Question: I created an App which has a 4 digit PIN Number to Login. I saved that in a String varaible like 'String defaultPin="1234";'. I gave an option in 'OptionsMenu' to change PIN. If we click Change PIN it will prompt a 'Dialog' with three 'EditText' boxes to get Old PIN, New PIN and Re-Enter PIN and a 'Button' to save it. It works fine PIN changes. But if I restart the App again the new PIN is not working. Default PIN works.
My Code is
'''
public class LoginActivity extends ActionBarActivity {
String defaultPin="1234";
EditText etOldPin,etNewPin,etRePin;
Button btnCPin;
@Override
protected void onCreate(Bundle savedInstanceState) {
super.onCreate(savedInstanceState);
setContentView(R.layout.activity_login);
final EditText etPin=(EditText)findViewById(R.id.editText);
final ImageButton btnTest=(ImageButton)findViewById(R.id.imageButton);
btnTest.setOnClickListener(new OnClickListener() {
@Override
public void onClick(View v) {
if (etPin.getText().toString().equals(defaultPin)){
Intent i=new Intent(LoginActivity.this,DashboardActivity.class);
startActivity(i);
} else {
Toast.makeText(LoginActivity.this,"Error! Check PIN",Toast.LENGTH_LONG).show();
}
}
});
}
@Override
public boolean onCreateOptionsMenu(Menu menu) {
getMenuInflater().inflate(R.menu.menu_login, menu);
return true;
}
@Override
public boolean onOptionsItemSelected(MenuItem item) {
int id = item.getItemId();
switch (id){
case R.id.changePin:
Toast.makeText(LoginActivity.this,"Change Pin Clicked",Toast.LENGTH_LONG).show();
showDialogPin();
return true;
default:
return super.onOptionsItemSelected(item);
}
}
private void showDialogPin() {
AlertDialog.Builder alertBuilder=new AlertDialog.Builder(this);
LayoutInflater inflater=this.getLayoutInflater();
View dialogView=inflater.inflate(R.layout.change_pin, null);
alertBuilder.setView(dialogView);
AlertDialog alertDialog=alertBuilder.create();
alertDialog.show();
etOldPin=(EditText)alertDialog.findViewById(R.id.editText3);
etNewPin=(EditText)alertDialog.findViewById(R.id.editText9);
etRePin=(EditText)alertDialog.findViewById(R.id.editText10);
btnCPin=(Button)alertDialog.findViewById(R.id.button);
btnCPin.setOnClickListener(new OnClickListener() {
@Override
public void onClick(View v) {
String strOldPin=etOldPin.getText().toString();
String strNewPin=etNewPin.getText().toString();
String strRePin=etRePin.getText().toString();
if (strOldPin.equals("") || strNewPin.equals("") || strRePin.equals("")) {
Toast.makeText(LoginActivity.this, "All Fields must be filled", Toast.LENGTH_LONG).show();
} else {
if (strOldPin.equals(defaultPin)) {
if (strNewPin.equals(strRePin)) {
defaultPin = strNewPin;
Toast.makeText(LoginActivity.this, "PIN Changed", Toast.LENGTH_LONG).show();
} else {
Toast.makeText(LoginActivity.this, "PIN's Mismatch", Toast.LENGTH_LONG).show();
}
} else {
Toast.makeText(LoginActivity.this, "Please Enter exact Old PIN", Toast.LENGTH_LONG).show();
}
}
}
});
}
'''
'}'
This is my code.
Screenshot is

Please Help me...
Edited with 'SharedPreference'
'''
public class LoginActivity extends ActionBarActivity {
EditText etOldPin,etNewPin,etRePin;
Button btnCPin;
@Override
protected void onCreate(Bundle savedInstanceState) {
super.onCreate(savedInstanceState);
setContentView(R.layout.activity_login);
final EditText etPin=(EditText)findViewById(R.id.editText);
final ImageButton btnTest=(ImageButton)findViewById(R.id.imageButton);
final SharedPreferences preferences=getSharedPreferences("account",MODE_PRIVATE);
Editor editor=preferences.edit();
editor.putString("pin","1234");
editor.commit();
editor.clear();
btnTest.setOnClickListener(new OnClickListener() {
@Override
public void onClick(View v) {
if (etPin.getText().toString().equals(preferences.getString("pin",""))) {
Intent i = new Intent(LoginActivity.this, DashboardActivity.class);
startActivity(i);
} else {
Toast.makeText(LoginActivity.this, "Error! Check PIN", Toast.LENGTH_LONG).show();
}
}
});
}
@Override
public boolean onCreateOptionsMenu(Menu menu) {
getMenuInflater().inflate(R.menu.menu_login, menu);
return true;
}
@Override
public boolean onOptionsItemSelected(MenuItem item) {
int id = item.getItemId();
switch (id){
case R.id.changePin:
Toast.makeText(LoginActivity.this,"Change Pin Clicked",Toast.LENGTH_LONG).show();
showDialogPin();
return true;
default:
return super.onOptionsItemSelected(item);
}
}
private void showDialogPin() {
AlertDialog.Builder alertBuilder=new AlertDialog.Builder(this);
LayoutInflater inflater=this.getLayoutInflater();
View dialogView=inflater.inflate(R.layout.change_pin, null);
alertBuilder.setView(dialogView);
AlertDialog alertDialog=alertBuilder.create();
alertDialog.setCancelable(true);
alertDialog.show();
etOldPin=(EditText)alertDialog.findViewById(R.id.editText3);
etNewPin=(EditText)alertDialog.findViewById(R.id.editText9);
etRePin=(EditText)alertDialog.findViewById(R.id.editText10);
btnCPin=(Button)alertDialog.findViewById(R.id.button);
btnCPin.setOnClickListener(new OnClickListener() {
@Override
public void onClick(View v) {
String strOldPin=etOldPin.getText().toString();
String strNewPin=etNewPin.getText().toString();
String strRePin=etRePin.getText().toString();
SharedPreferences preferences=getSharedPreferences("account",MODE_PRIVATE);
Editor editor=preferences.edit();
String storedPin=preferences.getString("pin","");
if (strOldPin.equals("") || strNewPin.equals("") || strRePin.equals("")) {
Toast.makeText(LoginActivity.this, "All Fields must be filled", Toast.LENGTH_LONG).show();
} else {
if (strOldPin.equals(storedPin)) {
if (strNewPin.equals(strRePin)) {
editor.putString("pin",strNewPin);
editor.commit();
editor.clear();
Toast.makeText(LoginActivity.this, "PIN Changed", Toast.LENGTH_LONG).show();
} else {
Toast.makeText(LoginActivity.this, "PIN's Mismatch", Toast.LENGTH_LONG).show();
}
} else {
Toast.makeText(LoginActivity.this, "Please Enter exact Old PIN", Toast.LENGTH_LONG).show();
}
}
}
});
}
'''
}
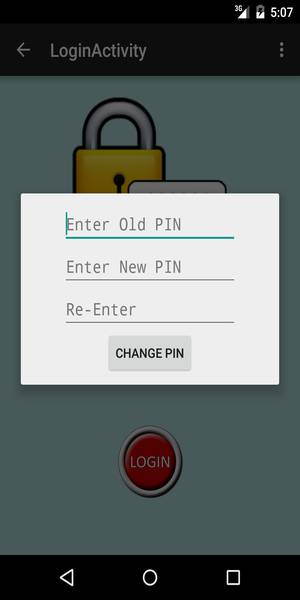
Answer: The reason it do not work after restarting app is that Shared preference is not updated with new pin.
You need to update the shared preference with the new pin in 'btnCPin click listener'
For updating shared preference look into
<URL>